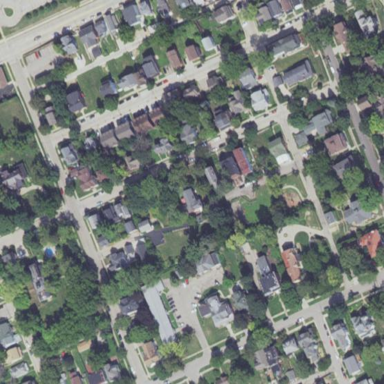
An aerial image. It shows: Residential area composed of single-family homes.